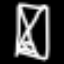
Label: hourglass